Aerial crown-view tile of a tropical tree (Barro Colorado Island, Panama), acquired 20250818:
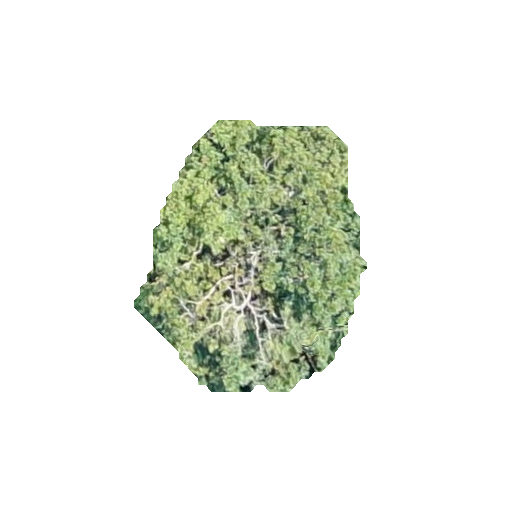
Species: Zanthoxylum panamense
GBIF accepted scientific name: Zanthoxylum panamense
Crown area: 67.199 m²